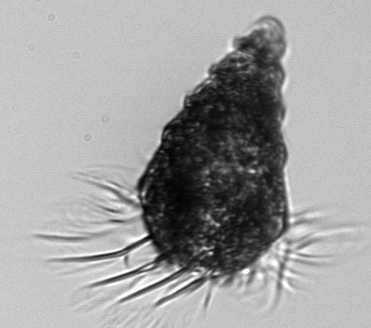
Label: Laboea_strobila